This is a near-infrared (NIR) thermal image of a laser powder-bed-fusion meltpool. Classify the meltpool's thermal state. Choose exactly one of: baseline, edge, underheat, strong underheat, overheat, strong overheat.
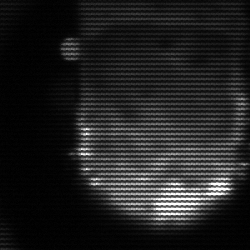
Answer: baseline